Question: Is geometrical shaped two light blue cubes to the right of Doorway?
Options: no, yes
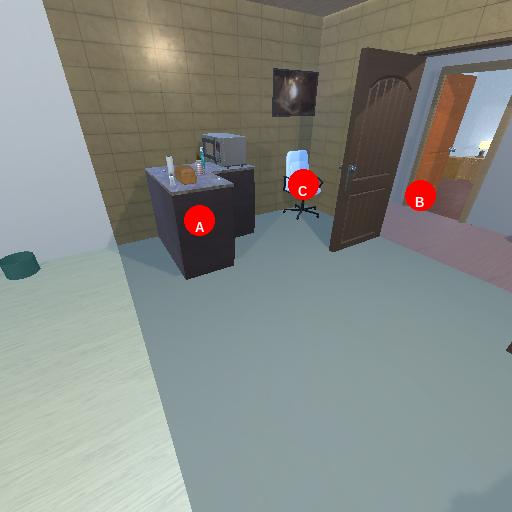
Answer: no